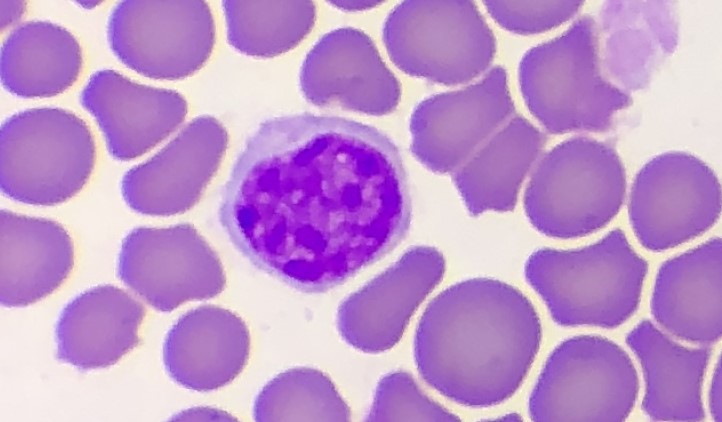
White blood cell type: Lymphocyte